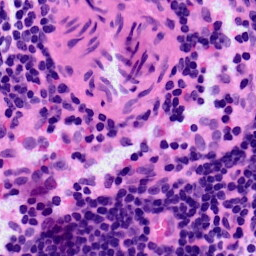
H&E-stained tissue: LymphNode